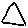
Label: triangle